Question: I have a page with a multilist

and I want to create a second multilist with the selected values of the previous list (and reflecting the changes one the second multilist when the first one is modified).
- -
How can I do that?
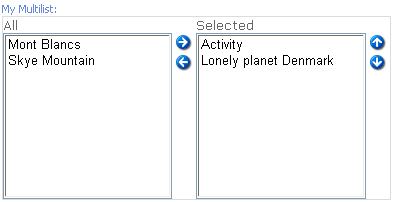
Answer: You will need to extend MultiListEx field and and add your dynamic source At DoRender event, your code should be like:
'''
public class CustomMultiList : MultilistEx
{
private void GenerateDynamicDatasource()
{
//write some code to get the selected IDs from the first multilist field
//build a string with this query format :
// string EncludedIDsQuery = "@@id == '[First Selected Guid]' or @@id == '[secondSelected Guid]'" and so on
this.Source = "query:" + this.Source + "/*[" + EncludedIDsQuery+ "]";
}
protected override void DoRender(output)
{
this.GenerateDynamicDatasource();
base.DoRender(output);
}
}
'''
Hope this helps!
Keven has more reusable solution, and i think it will work for your case too:
<URL>